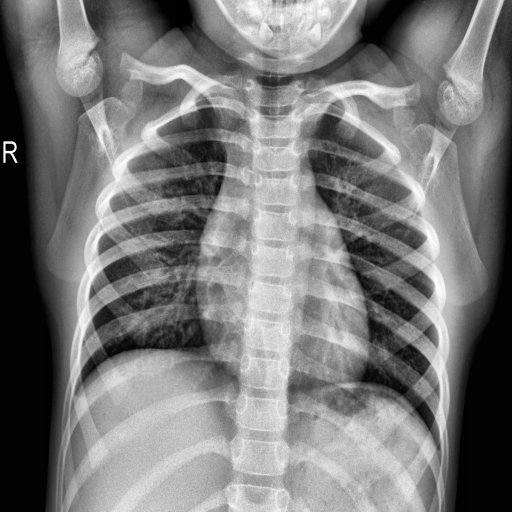
Finding: NORMAL